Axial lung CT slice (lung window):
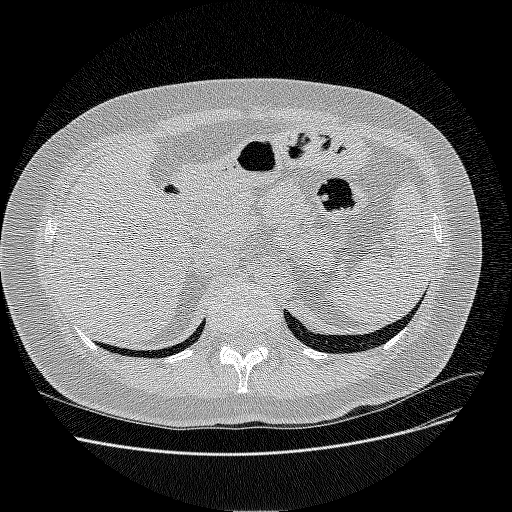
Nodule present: no